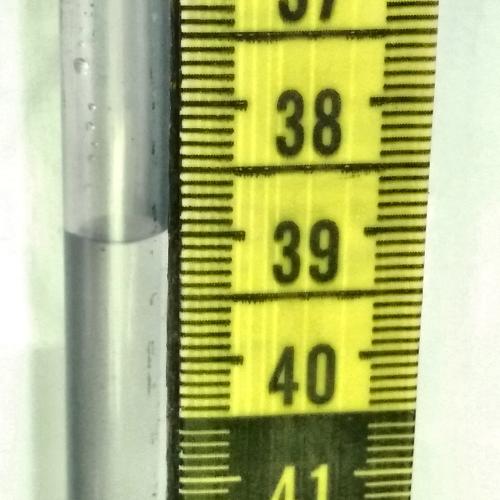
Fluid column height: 39.0 cm